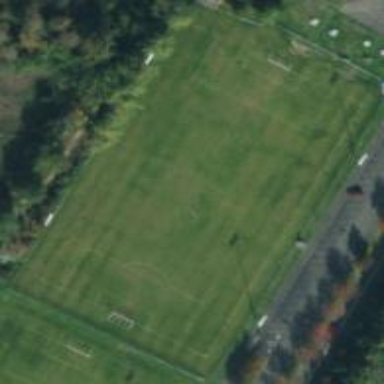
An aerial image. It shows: Soccer pitch for leisureland activities.